Question: I have never written anything but basic SQL queries. I am trying to join two tables and I am getting this error :
>
This is my SQL query :
'''
SELECT UserName, UserId
FROM aspnet_Users
JOIN aspnet_UsersInRoles ON aspnet_Users.UserId = aspnet_UsersInRoles.UserId
'''
And this is my database diagram:

What is wrong with my query?
Also could anyone tell how should I structure this query in order to get the 'UserName' and 'RoleName'?
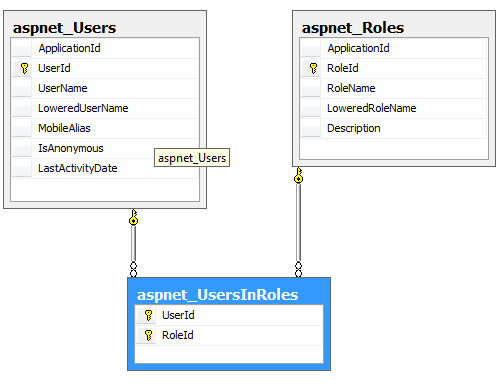
Answer: You must specify the table name when using multiple tables since 'UserId' appears in both tables.
Assuming you want 'UserName' and 'UserId' from 'aspnet_users':
'''
SELECT aspnet_Users.UserName, aspnet_Users.UserId
FROM aspnet_Users JOIN aspnet_UsersInRoles
ON aspnet_Users.UserId = aspnet_UsersInRoles.UserId
'''